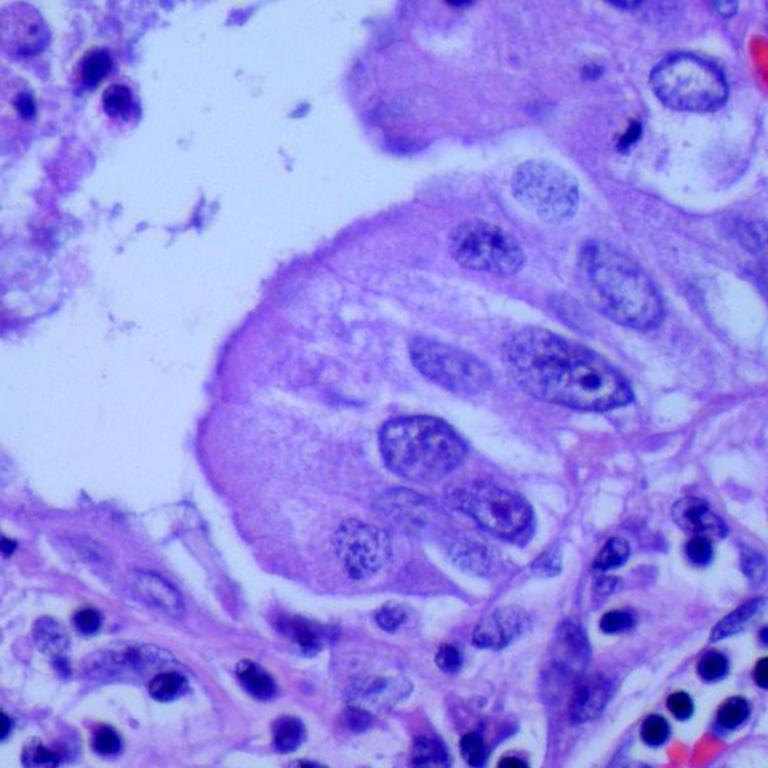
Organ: lung
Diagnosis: adenocarcinomas